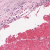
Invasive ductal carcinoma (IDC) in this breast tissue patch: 0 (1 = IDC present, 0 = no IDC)